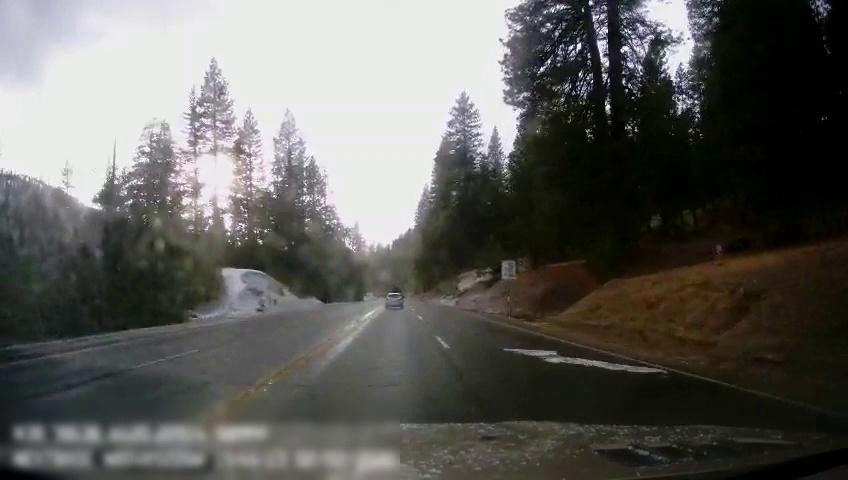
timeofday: Day
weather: Sunny
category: Drivable Space
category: Vehicles | SUV
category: Lanes | Current Lane
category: Lanes | Alternate Lane
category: Lanes | Current Lane
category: Lanes | Opposite Lane
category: Lanes | Opposite Lane
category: Traffic | Signs